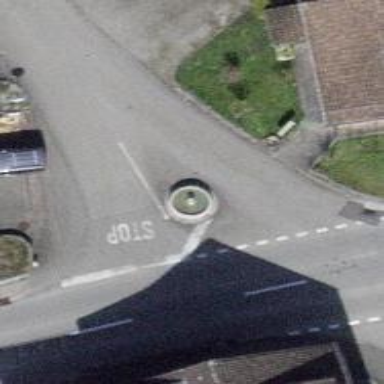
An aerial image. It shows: Fountain.